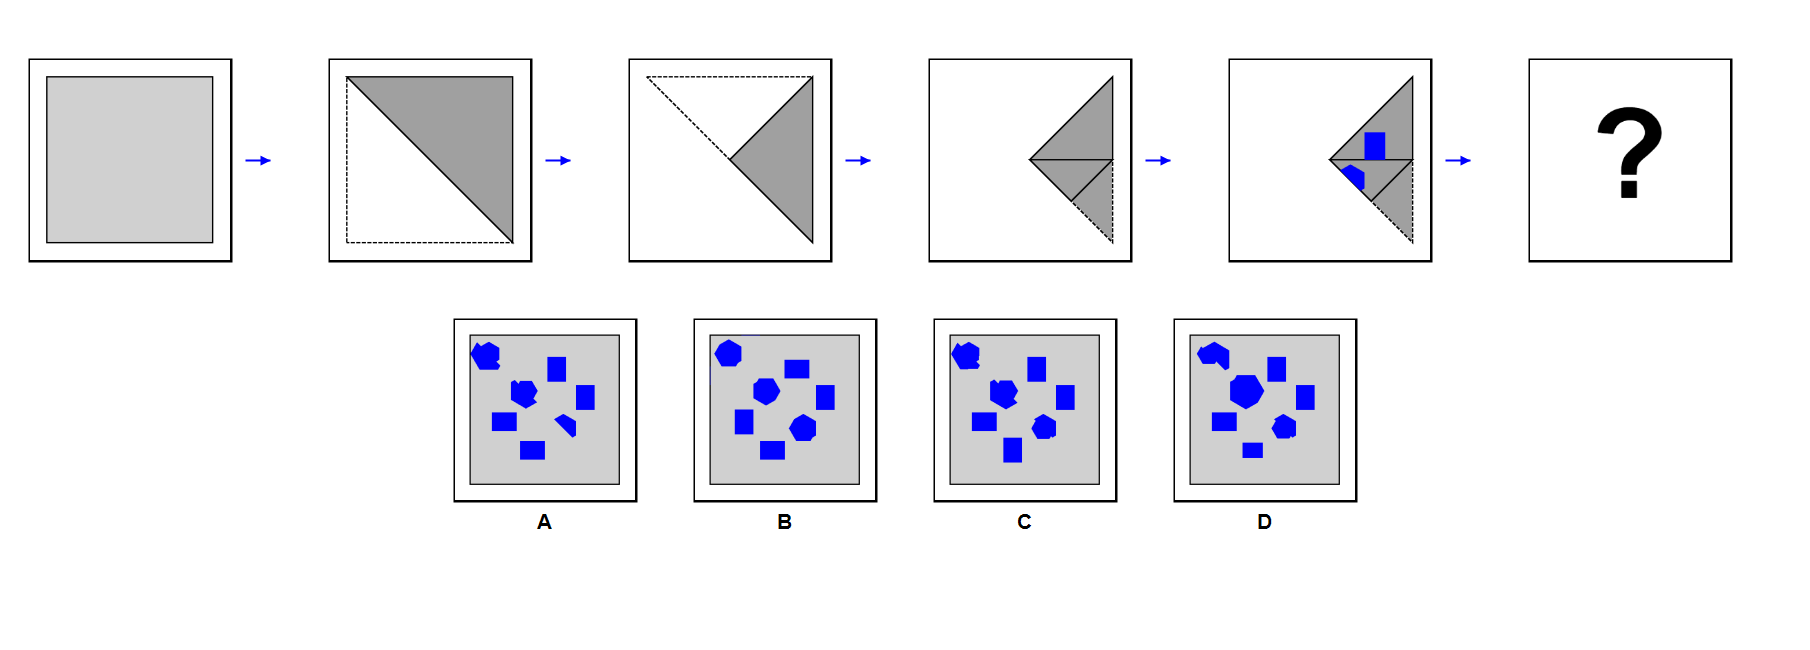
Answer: B